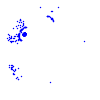
Particle: pion